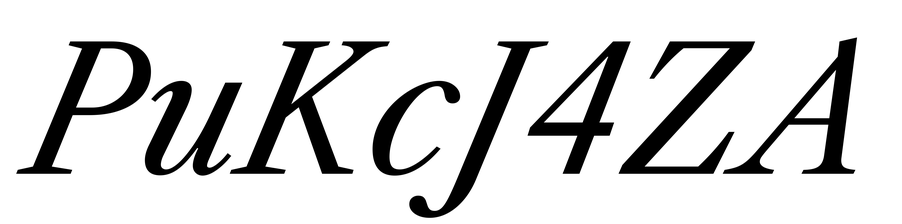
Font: LibreCaslonText-Italic_Italic